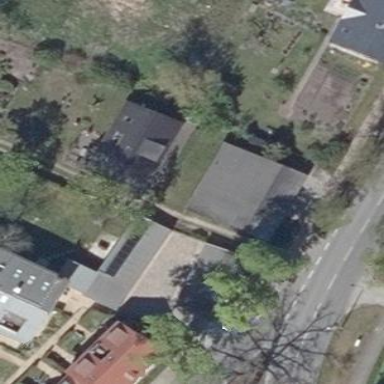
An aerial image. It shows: Building.